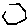
Label: hexagon